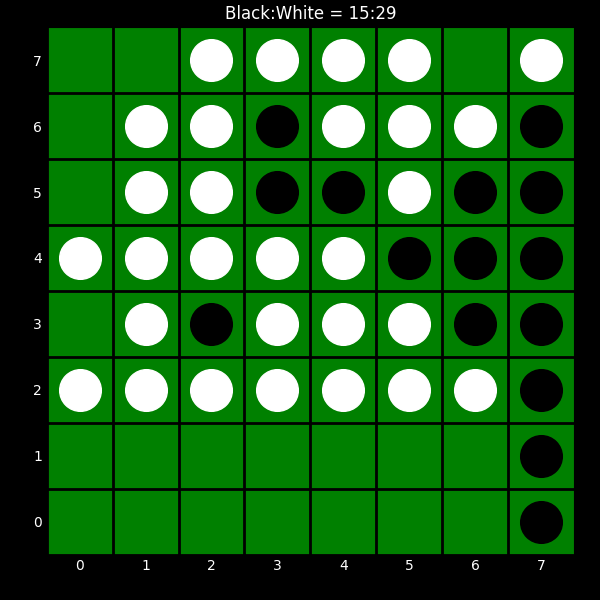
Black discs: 15
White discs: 29